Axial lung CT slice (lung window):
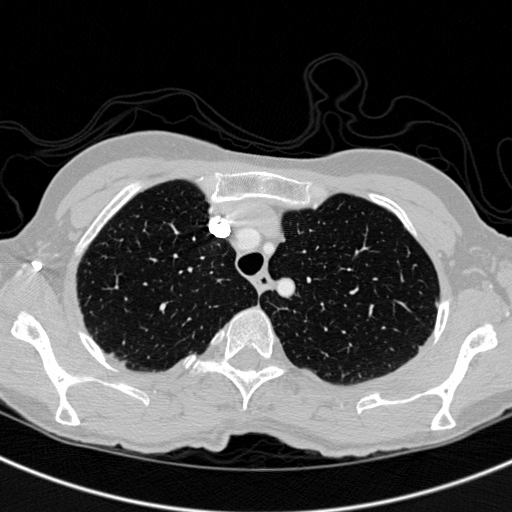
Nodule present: no